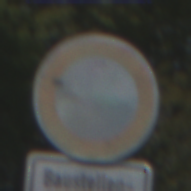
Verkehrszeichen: VerbotFahrzeugeAllerArt
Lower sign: SonstigeFahrzeugePersonengruppenFrei1
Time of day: Midday
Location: Outdoor (Nature)
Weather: Clear
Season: NotSpecified
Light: Natural